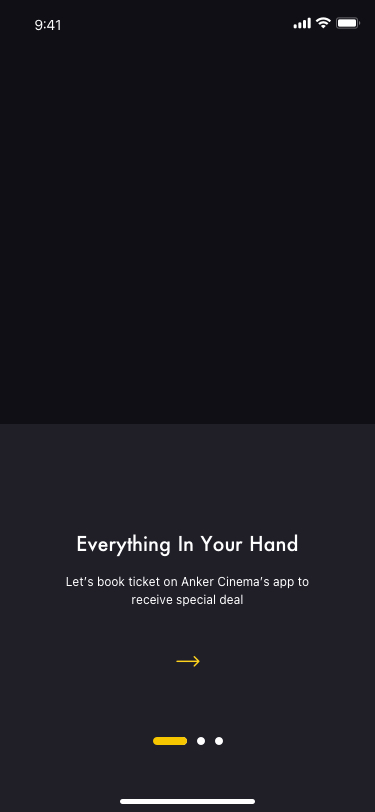
Text in this UI design:
Everything In Your Hand
Let’s book ticket on Anker Cinema’s app to receive special deal
9:41